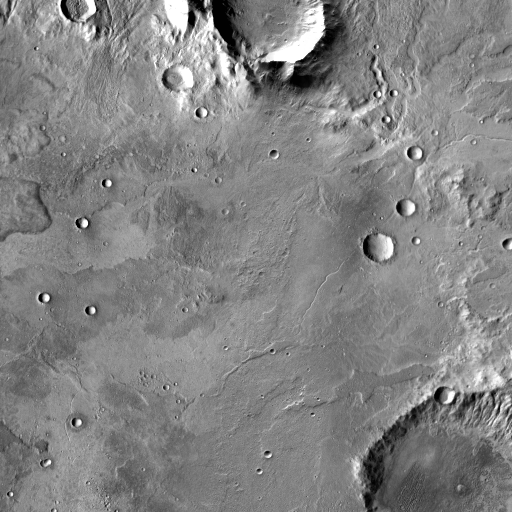
Crater classes present: Background, Other, Secondary